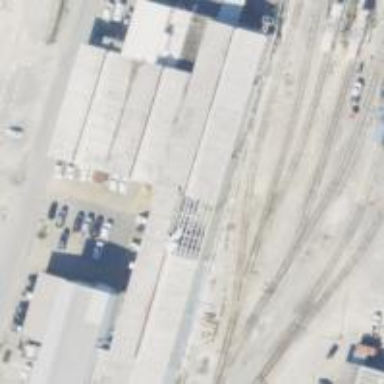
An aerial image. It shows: Railway spur service.